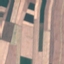
Land use / land cover: AnnualCrop